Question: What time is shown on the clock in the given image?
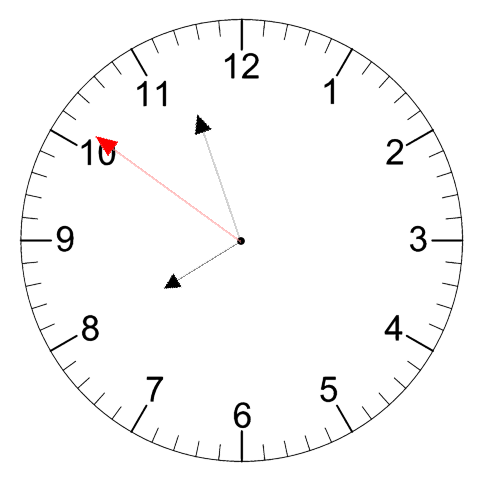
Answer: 07:56:51